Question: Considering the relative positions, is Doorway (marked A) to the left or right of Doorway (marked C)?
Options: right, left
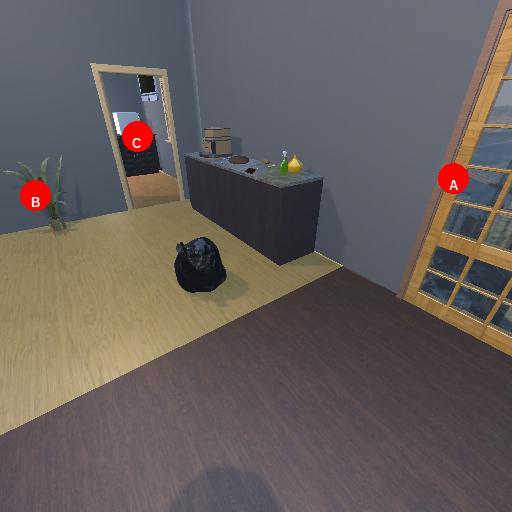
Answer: right